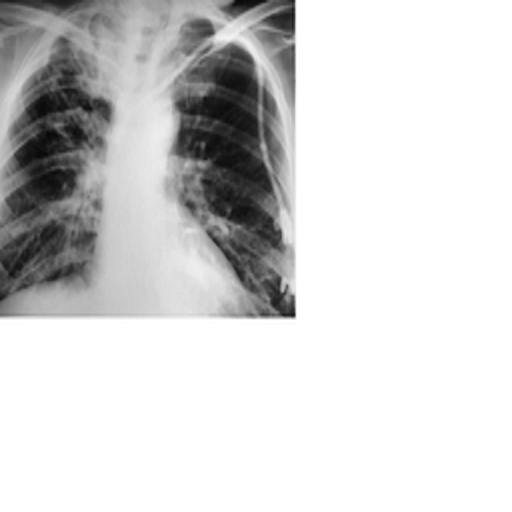
Finding: TUBERCULOSIS